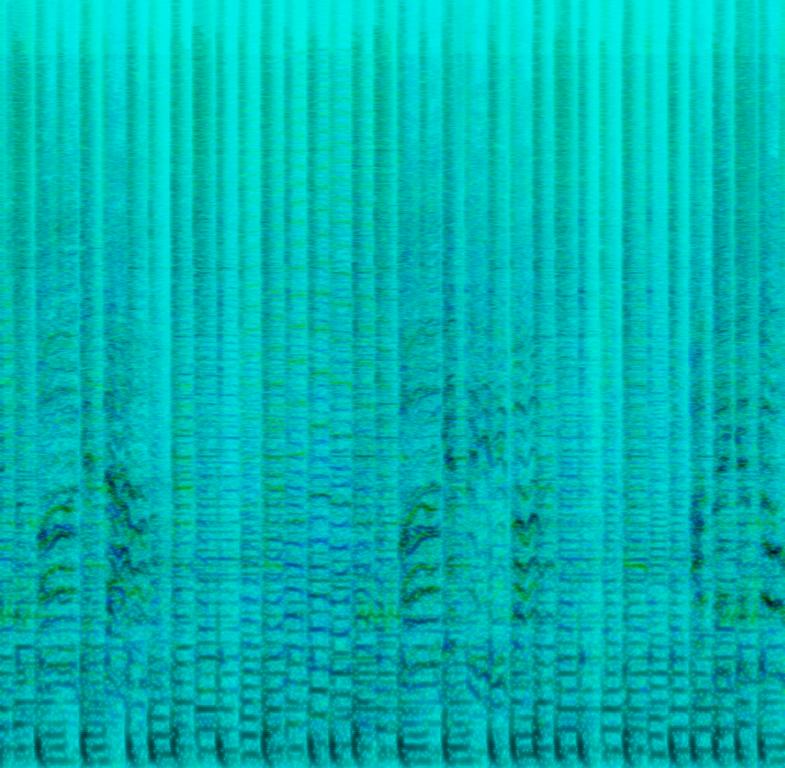
A male singer sings this cool melody with backup singers in vocal harmony. The song is medium tempo with a percussive bass line, ethnic drumming rhythm, trumpets playing percussively and a keyboard harmony. The song is groovy and cheerful. The song is retro final pop song;